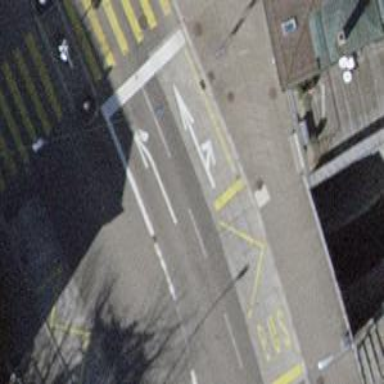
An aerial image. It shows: Platform for public transport and road usage.